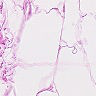
Metastatic tissue present: no